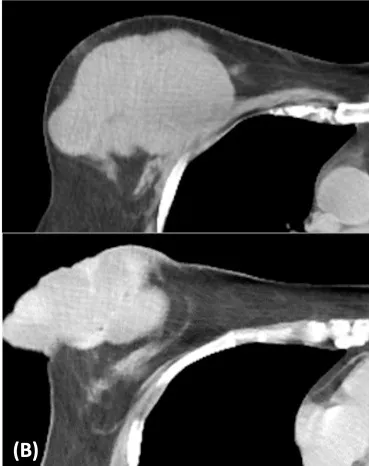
Computed tomography of the ruptured phyllodes tumor. . (B) CT findings three days after the initial examination showed a 105x75 mm mass with contrast effects and a 100x45 mm mass erupting from the paramammary nipple.
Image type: radiology (ct)